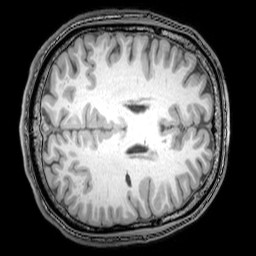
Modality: T1w
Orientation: axial
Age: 24
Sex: male
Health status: healthy
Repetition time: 0.081 s
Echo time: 0.037 s